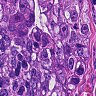
Metastatic tissue present: yes